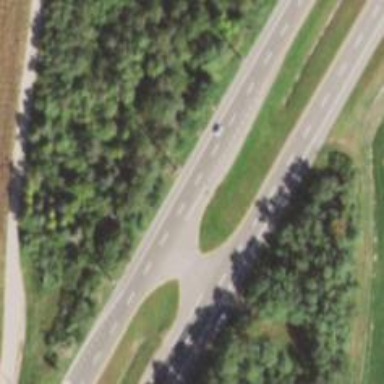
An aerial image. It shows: Trunk link highway.